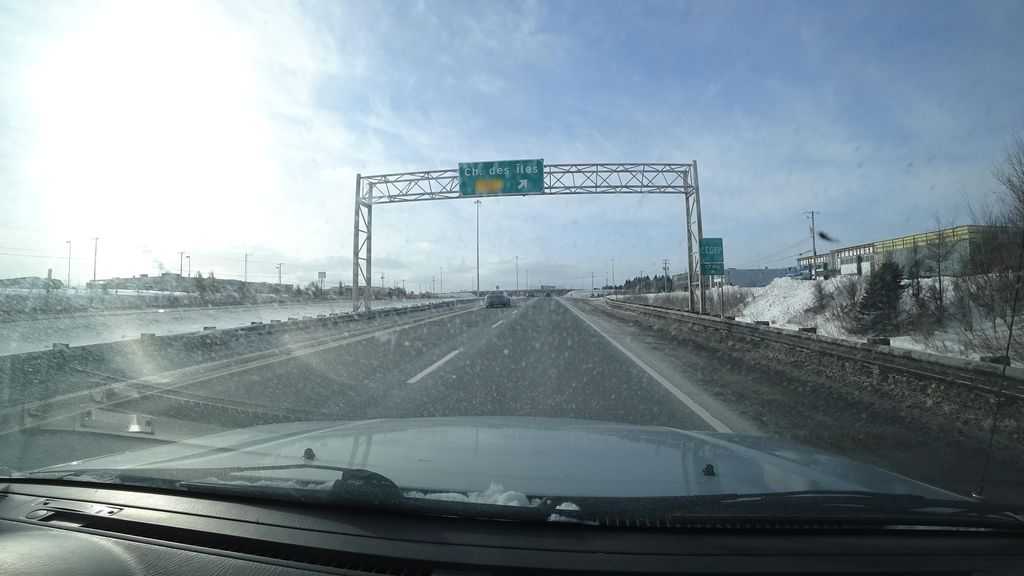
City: quebec_city